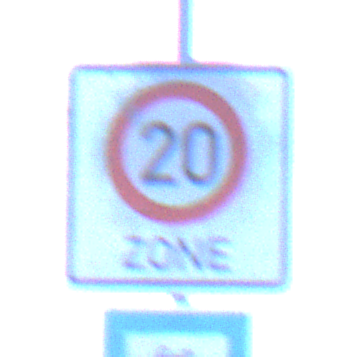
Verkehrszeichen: BeginnZone20
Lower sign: SackgasseRadverkehrDurchlaessig
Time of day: MorningAfternoon
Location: Outdoor (Nature)
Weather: PartlyCloudy
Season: NotSpecified
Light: Natural